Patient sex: M
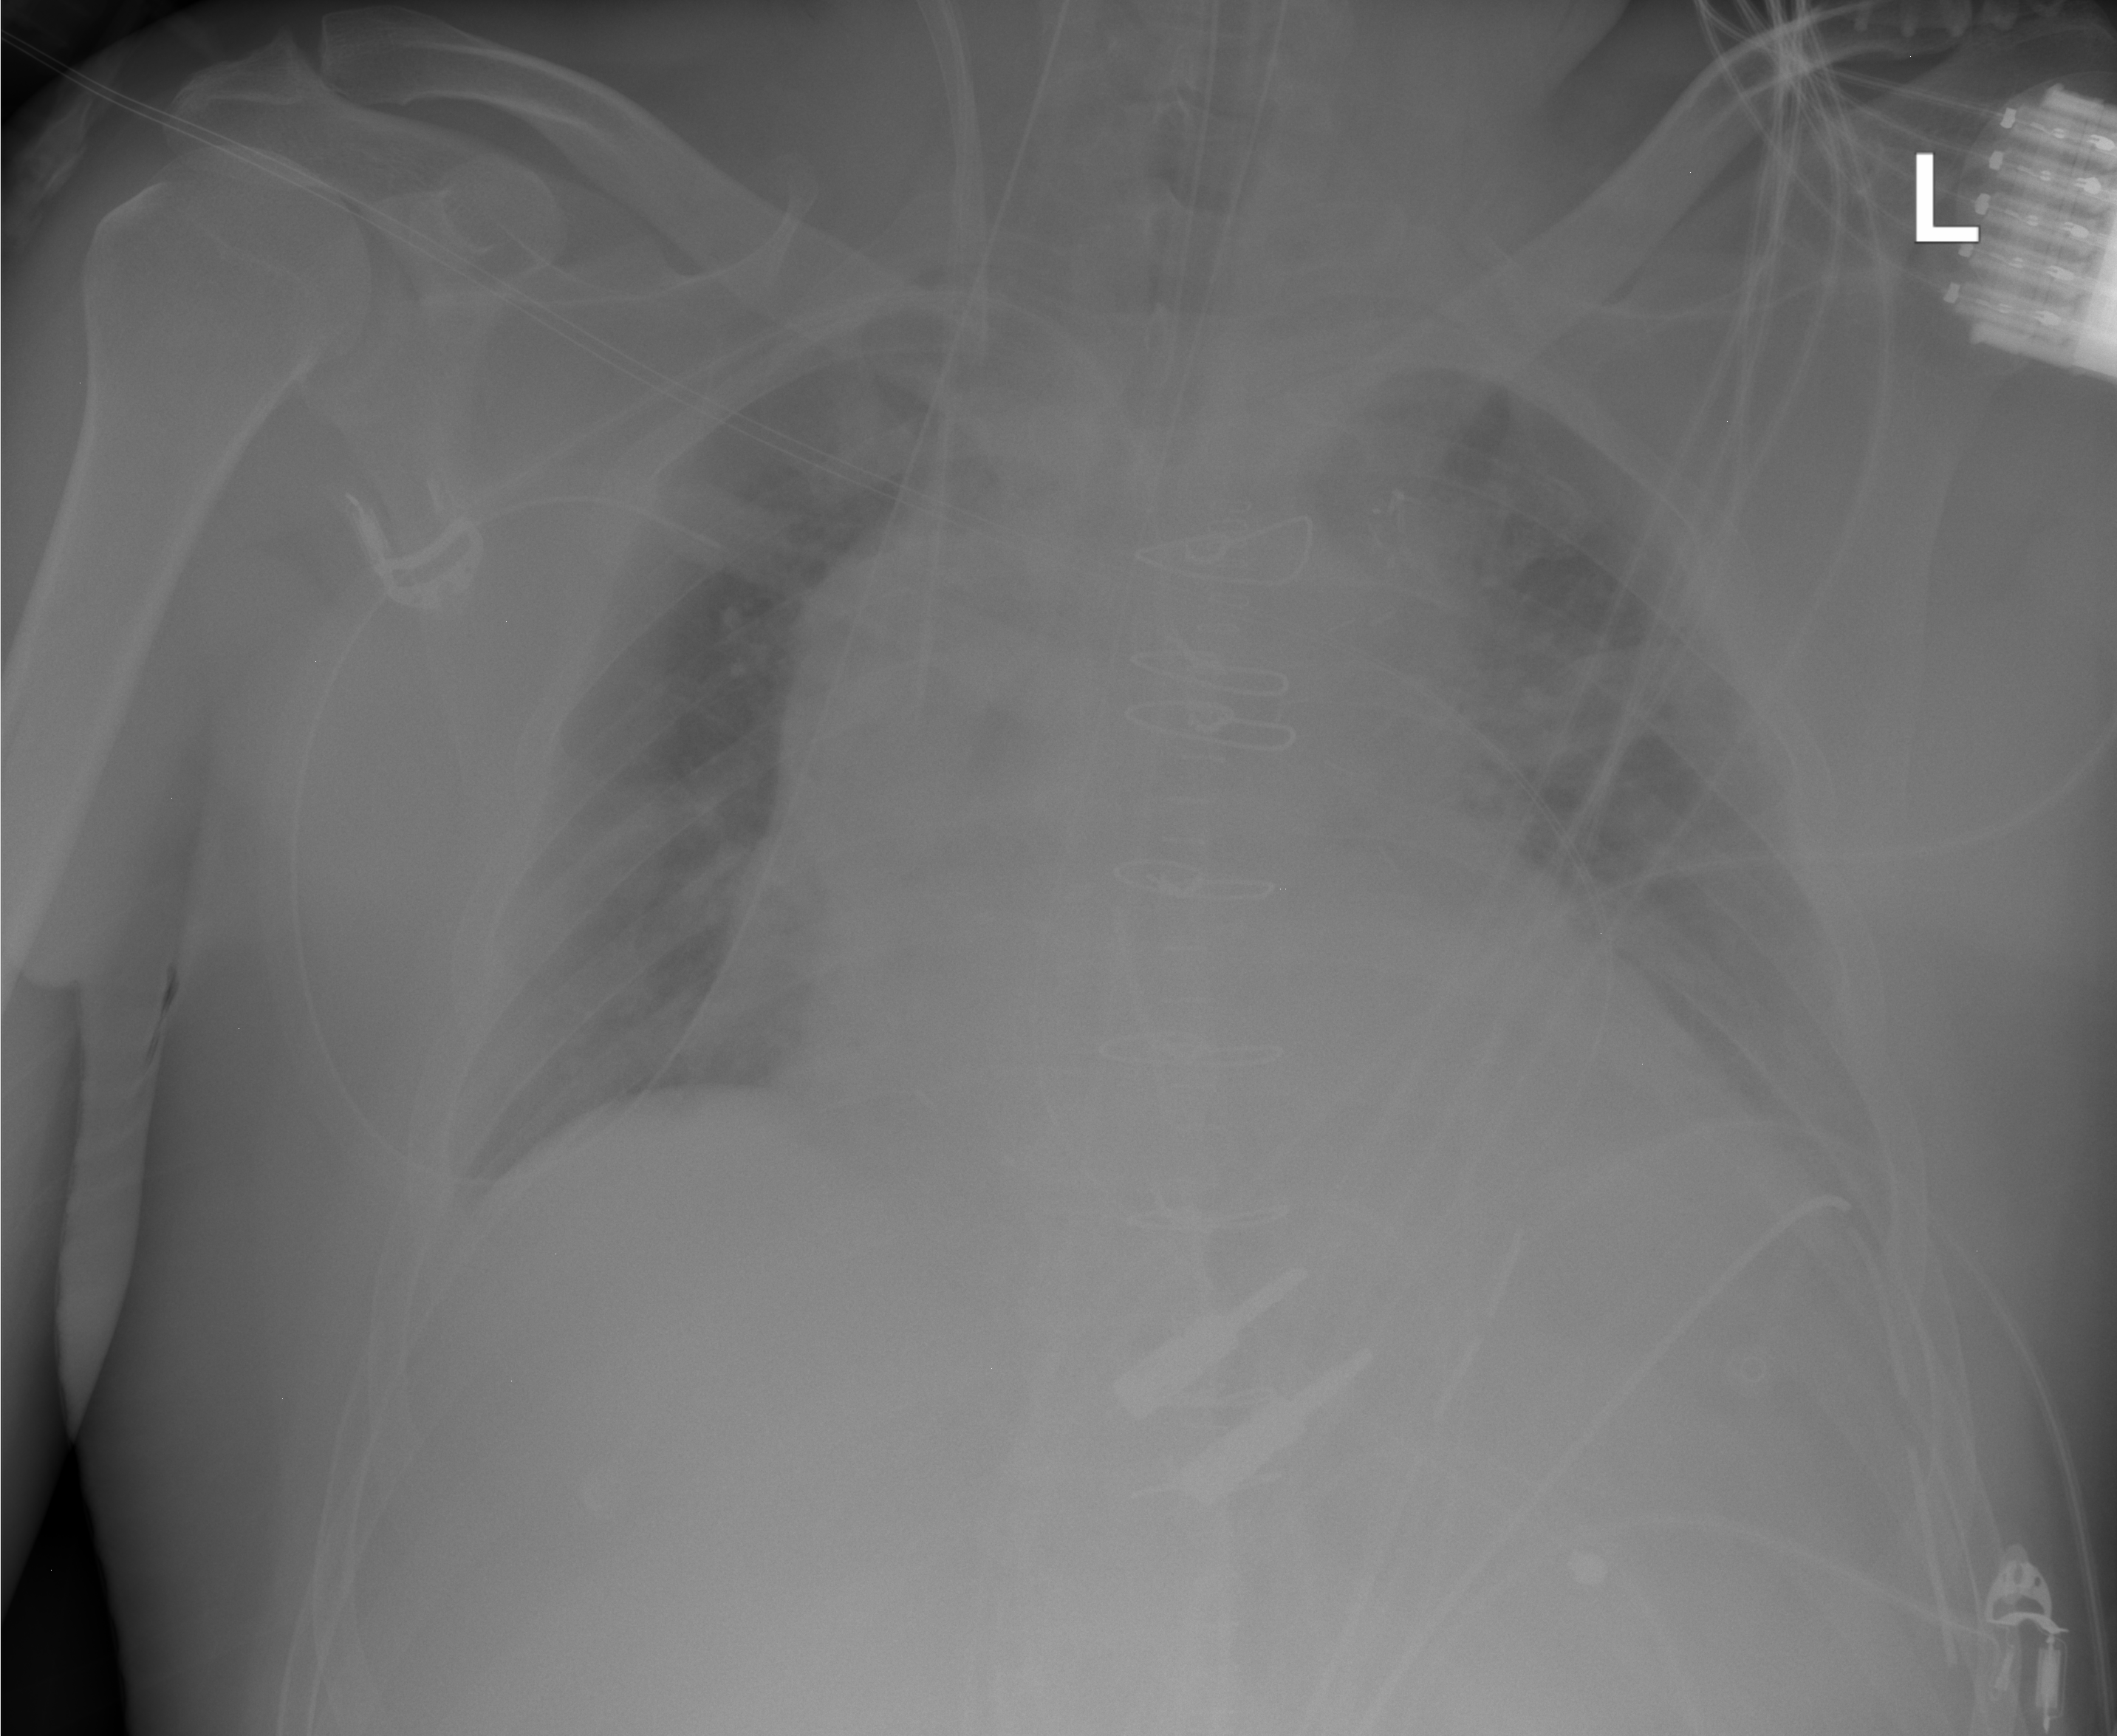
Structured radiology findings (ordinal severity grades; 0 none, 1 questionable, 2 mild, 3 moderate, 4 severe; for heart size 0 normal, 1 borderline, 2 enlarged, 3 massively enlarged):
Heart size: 0
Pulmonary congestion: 2
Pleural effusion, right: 0
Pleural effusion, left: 2
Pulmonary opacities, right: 0
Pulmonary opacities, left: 0
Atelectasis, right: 2
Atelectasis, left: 2